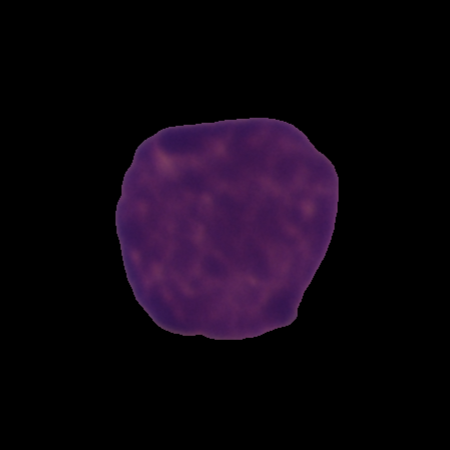
Label: cancer